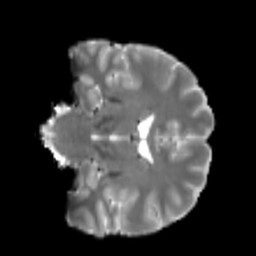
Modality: T2w
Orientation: coronal
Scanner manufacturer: siemens
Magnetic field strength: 3 T
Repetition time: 4 s
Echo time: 0.0594 s